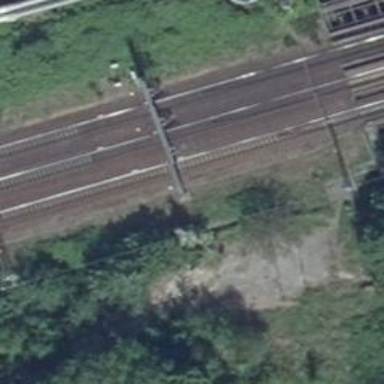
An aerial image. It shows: Railway signal.